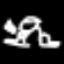
Label: frog